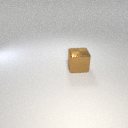
large brown metal cube